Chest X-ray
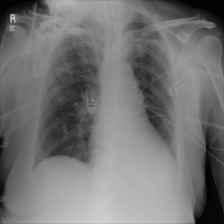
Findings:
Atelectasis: negative
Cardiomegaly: negative
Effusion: positive
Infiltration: negative
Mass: negative
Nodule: negative
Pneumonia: negative
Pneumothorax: negative
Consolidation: positive
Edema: negative
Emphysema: negative
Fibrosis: negative
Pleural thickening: negative
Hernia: negative